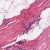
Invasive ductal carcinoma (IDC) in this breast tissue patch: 0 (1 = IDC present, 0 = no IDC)